Question: I'm developing a jQuery mobile app with PhoneGap 3.3 (Cordova). My problem is, that Google Mmap looks very blurry. I found an <URL> with the same problem.
The user posts this image:

Is there meanwhile a solution?
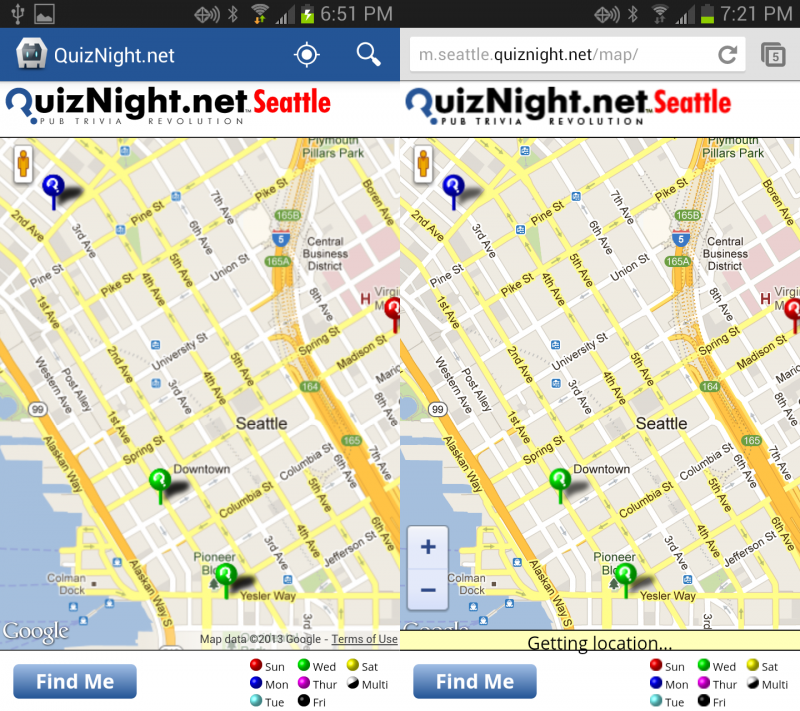
Answer: Would you like to use my plugin ?
<URL>
You can run Google Maps SDKs on Android and iOS, and control it from JavaScript easily.
---
Phonegap-GoogleMaps-Plugin v1.0.7 allows you to embed a map into your design.
See the example:
<URL>